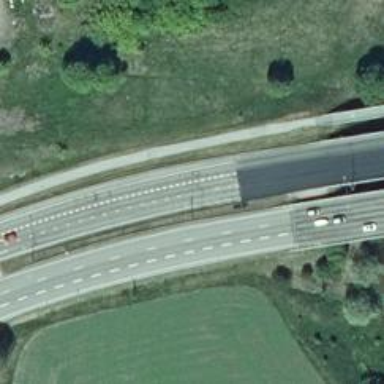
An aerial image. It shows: Asphalt road classified as trunk highway.